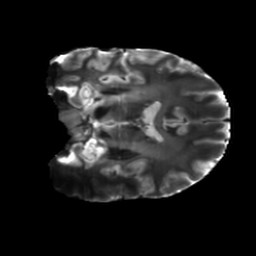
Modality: T2w
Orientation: coronal
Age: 29
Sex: male
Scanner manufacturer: siemens
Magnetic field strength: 6.98 T
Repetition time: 7.776 s
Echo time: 0.076 s